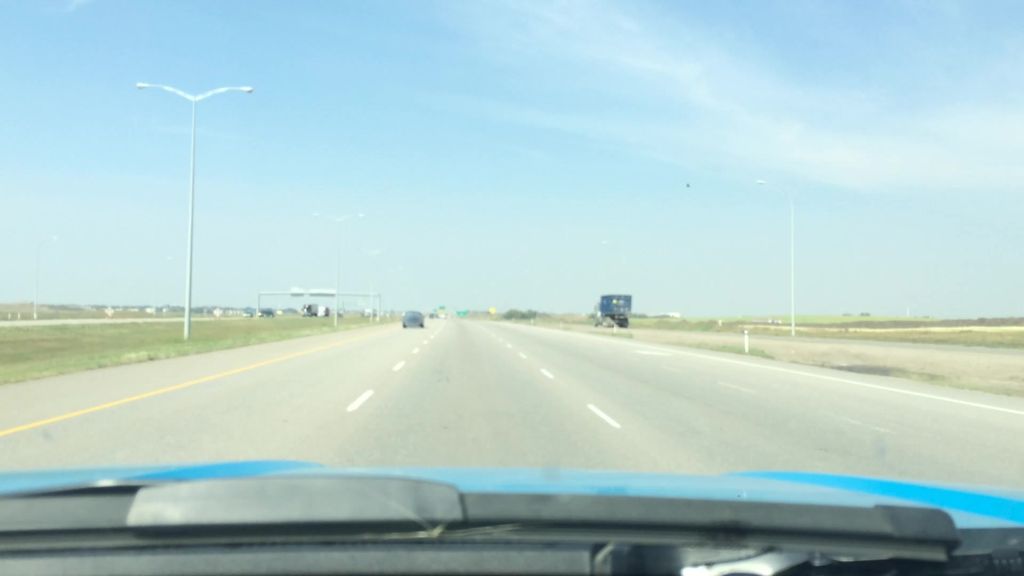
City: calgary